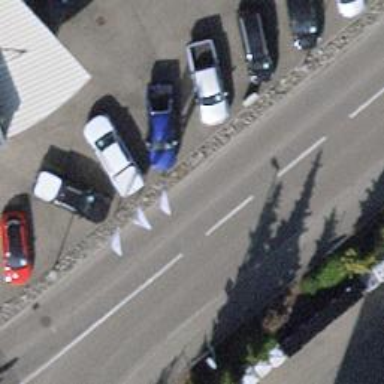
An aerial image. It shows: Flagpole which is man-made.